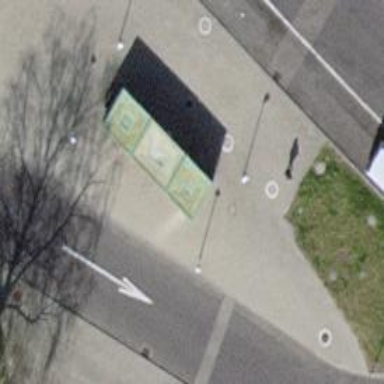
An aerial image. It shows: Toilets are available here.